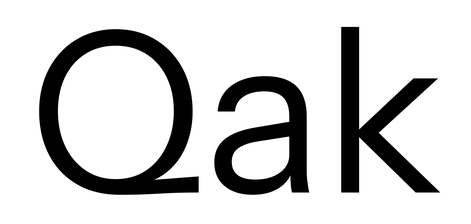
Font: InstrumentSans_Regular